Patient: sex M, age 73
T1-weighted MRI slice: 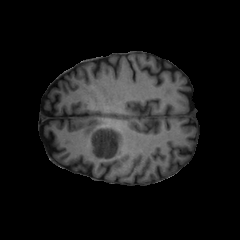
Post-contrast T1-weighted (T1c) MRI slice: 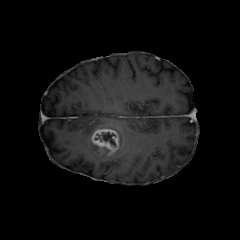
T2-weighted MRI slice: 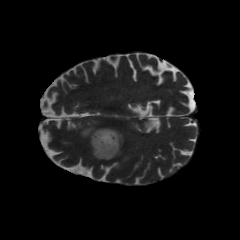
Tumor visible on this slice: yes
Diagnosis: Glioblastoma, IDH-wildtype
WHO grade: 4